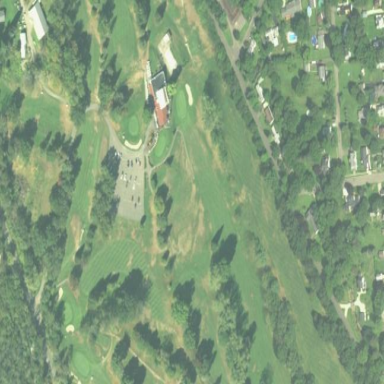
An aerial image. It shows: Golf course.